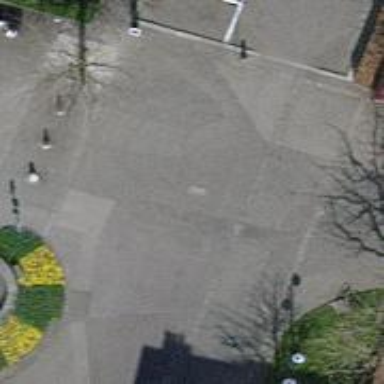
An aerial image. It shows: Pedestrian path with asphalt surface.